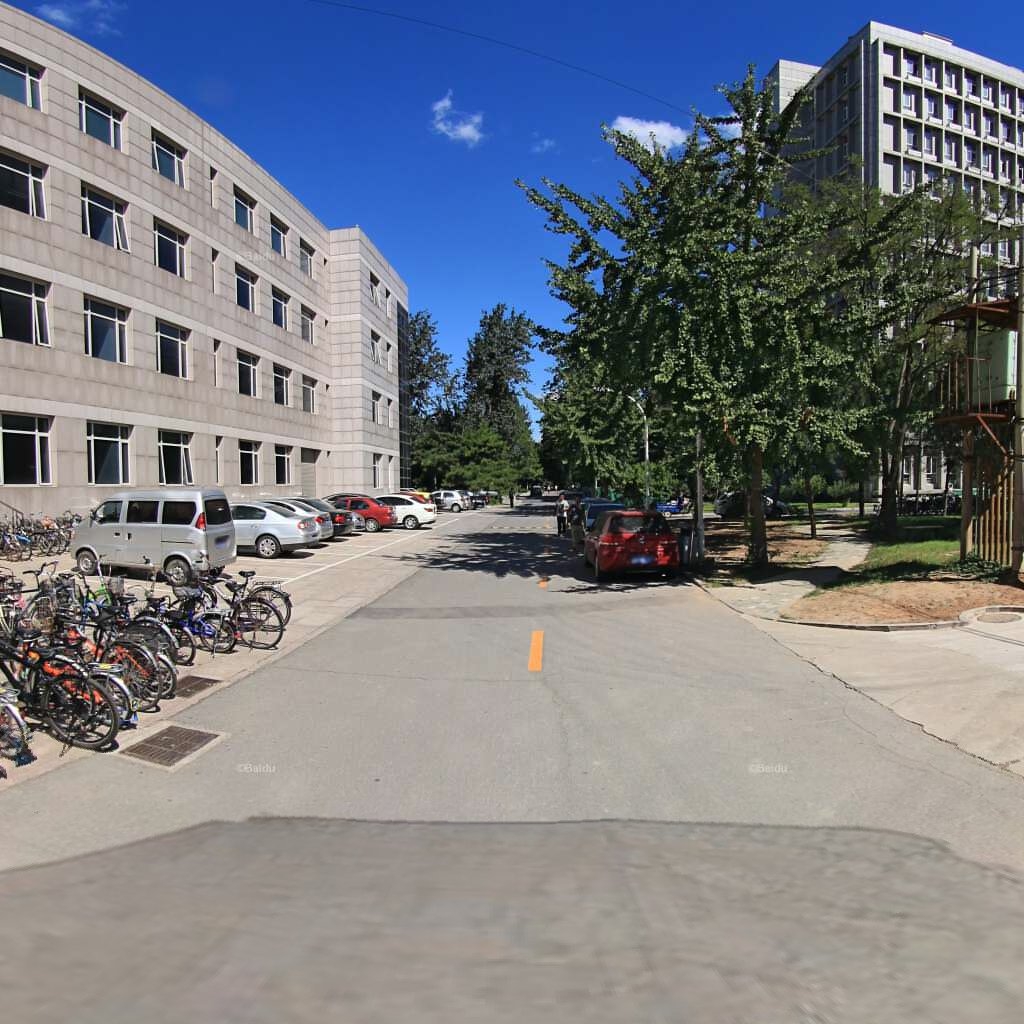
Region: Haidian
Road damage annotations: transverse crack, longitudinal crack, longitudinal crack, manhole cover